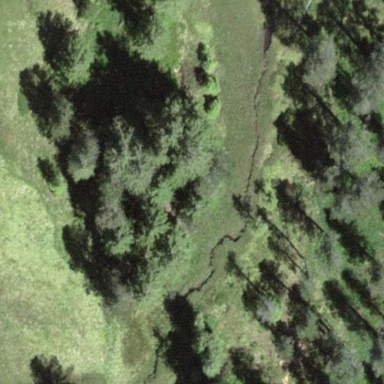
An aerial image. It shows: Forest area.